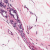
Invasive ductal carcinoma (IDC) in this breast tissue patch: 0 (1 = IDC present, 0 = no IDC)